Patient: sex F, age 68
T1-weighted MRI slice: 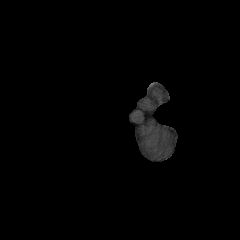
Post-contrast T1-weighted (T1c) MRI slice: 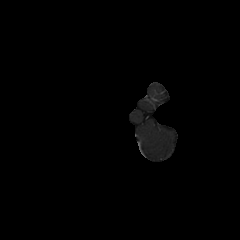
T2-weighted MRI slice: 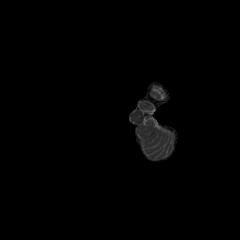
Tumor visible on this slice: no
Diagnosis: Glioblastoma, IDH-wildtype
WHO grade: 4